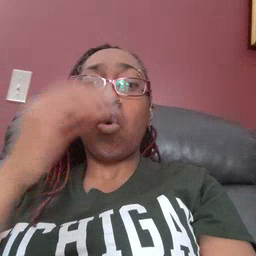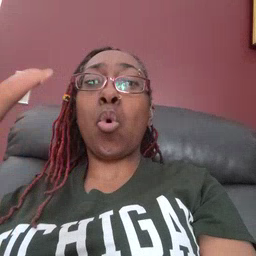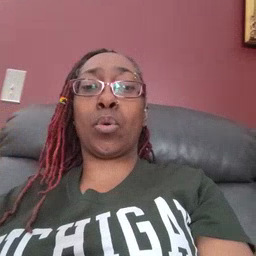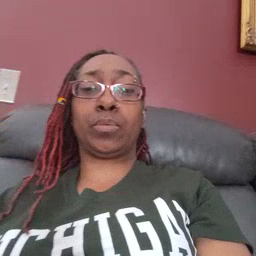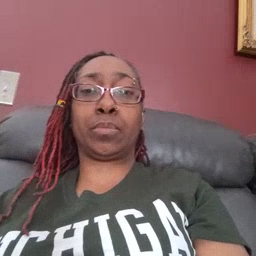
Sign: blow